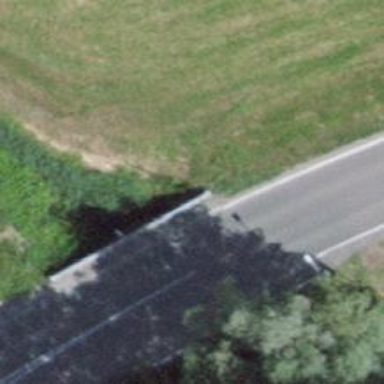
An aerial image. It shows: Culvert tunnel underneath ditch.